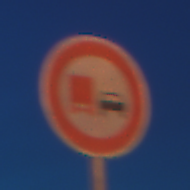
Verkehrszeichen: UeberholverbotKraftfahrzeuge
Umgebung: Outdoor, Urban
Tageszeit: Night
Wetter: PartlyCloudy
Licht: Artificial
Jahreszeit: NotSpecified
Kontrast: HighContrast